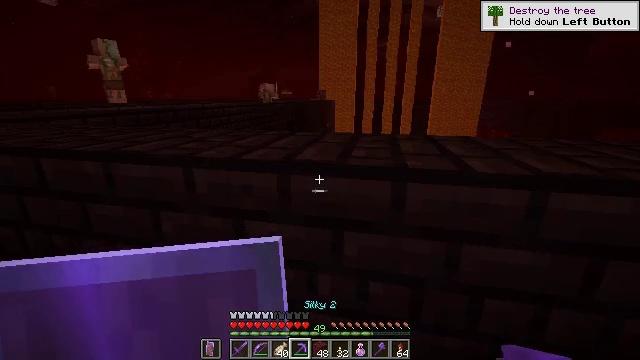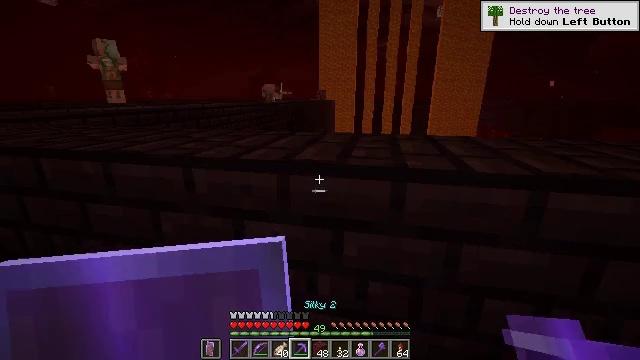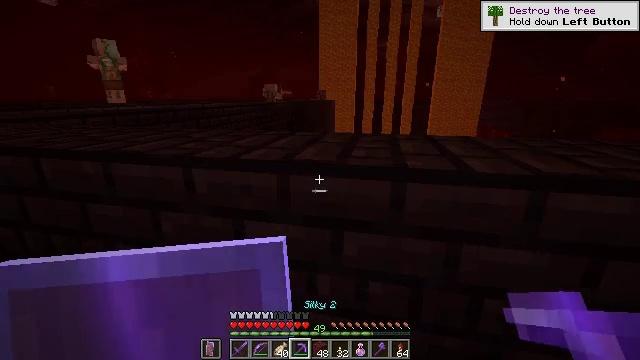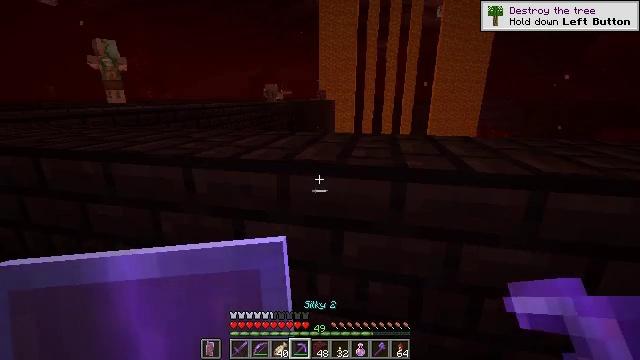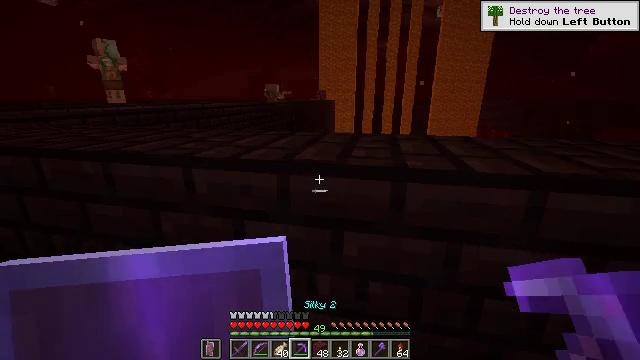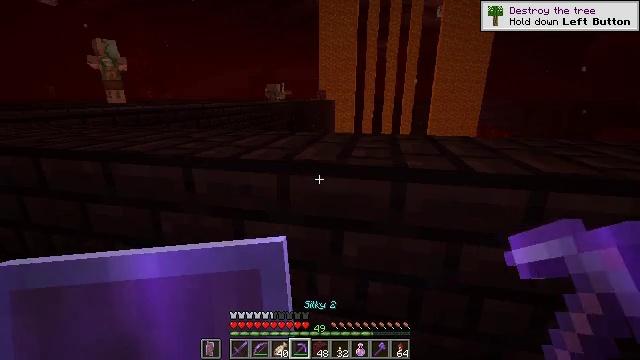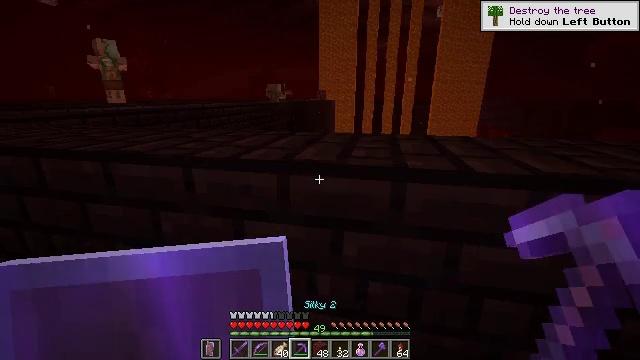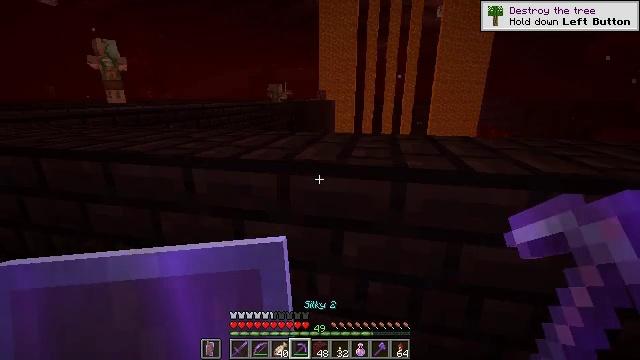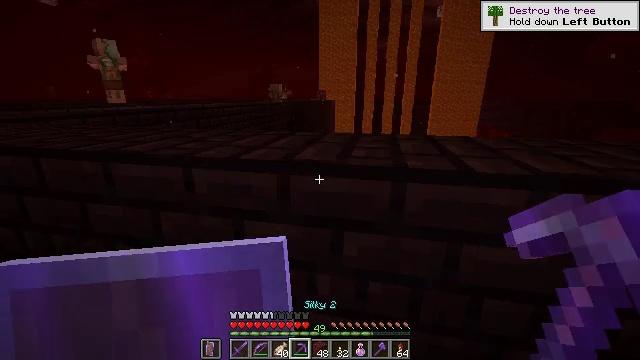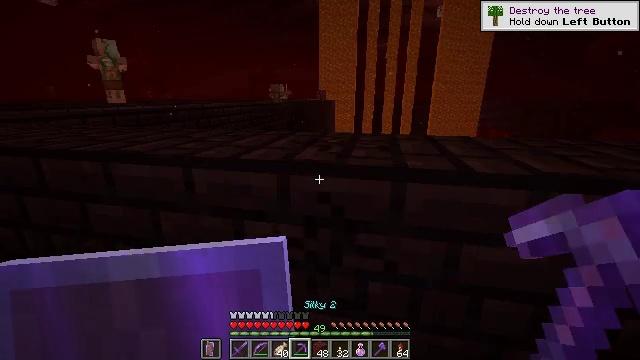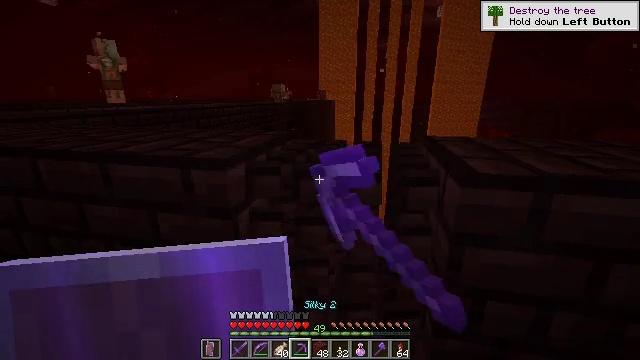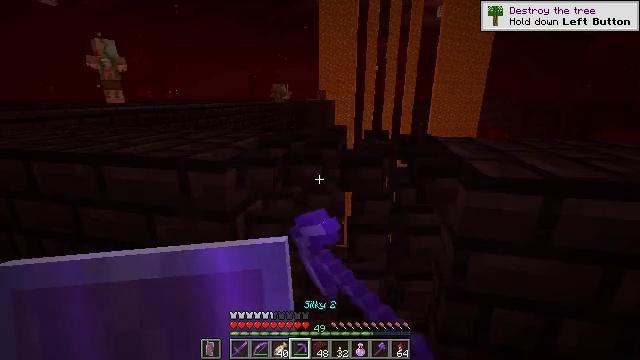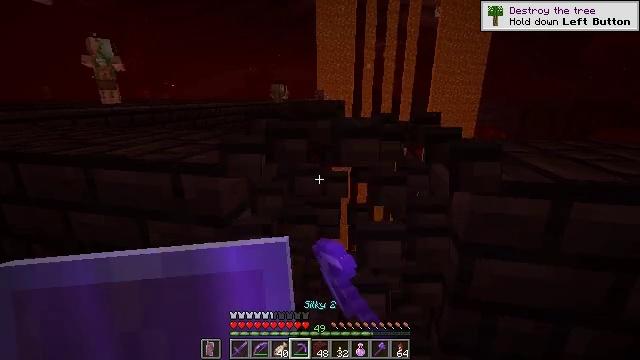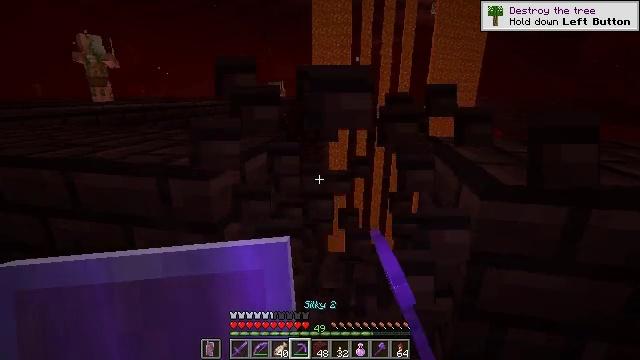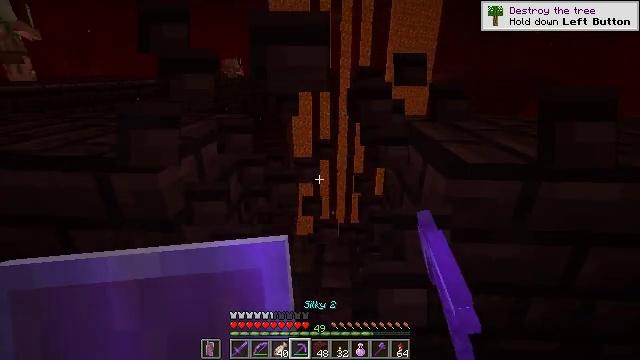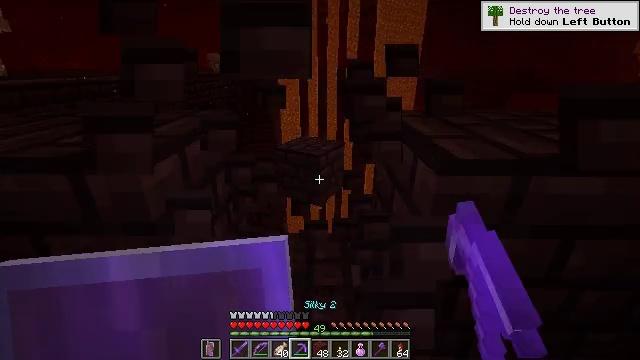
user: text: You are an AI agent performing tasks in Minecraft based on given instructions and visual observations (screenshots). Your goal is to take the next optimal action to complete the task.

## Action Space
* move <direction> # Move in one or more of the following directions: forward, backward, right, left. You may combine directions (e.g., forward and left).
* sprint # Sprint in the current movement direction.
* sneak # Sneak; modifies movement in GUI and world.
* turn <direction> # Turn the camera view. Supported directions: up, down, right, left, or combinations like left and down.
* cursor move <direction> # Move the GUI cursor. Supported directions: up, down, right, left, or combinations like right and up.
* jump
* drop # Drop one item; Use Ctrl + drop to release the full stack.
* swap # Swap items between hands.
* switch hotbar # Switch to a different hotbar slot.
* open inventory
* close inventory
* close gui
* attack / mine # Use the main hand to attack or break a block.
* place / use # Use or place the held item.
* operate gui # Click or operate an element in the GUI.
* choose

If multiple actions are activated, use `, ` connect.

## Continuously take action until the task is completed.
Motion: motion action
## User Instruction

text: Mine nether bricks.
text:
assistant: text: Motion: sneak
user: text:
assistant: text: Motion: sneak
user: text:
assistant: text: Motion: sneak
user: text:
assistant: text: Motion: sneak
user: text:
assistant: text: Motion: sneak
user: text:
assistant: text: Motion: sneak
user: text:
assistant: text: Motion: sneak
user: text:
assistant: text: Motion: sneak
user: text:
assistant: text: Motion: sneak, attack / mine
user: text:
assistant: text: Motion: move forward, sneak, attack / mine
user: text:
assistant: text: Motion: move forward, sneak, attack / mine
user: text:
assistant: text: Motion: move forward, sneak, attack / mine
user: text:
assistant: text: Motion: move forward, sneak, attack / mine
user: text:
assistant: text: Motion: move forward, sneak, turn right and down, attack / mine
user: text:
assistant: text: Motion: move forward, sneak, turn right and down, attack / mine
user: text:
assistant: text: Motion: move forward, sneak, turn right, attack / mine
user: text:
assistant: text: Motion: move forward, sneak, turn right and up, attack / mine
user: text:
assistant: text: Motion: move forward and move right, sneak, turn right and up, attack / mine
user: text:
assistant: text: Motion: move forward and move right, sneak, turn right and up, attack / mine
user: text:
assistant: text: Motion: move forward and move right, sneak, turn right and up, attack / mine
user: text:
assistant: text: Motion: move forward and move right, sneak, turn right and up, attack / mine
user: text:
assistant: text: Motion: move forward and move right, sneak, attack / mine
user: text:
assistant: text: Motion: move forward and move right, sneak, attack / mine
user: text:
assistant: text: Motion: move forward and move right, sneak, attack / mine
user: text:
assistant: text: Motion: move forward and move right, sneak, attack / mine
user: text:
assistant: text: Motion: move forward and move right, sneak, attack / mine
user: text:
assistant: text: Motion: move forward and move right, sneak, attack / mine
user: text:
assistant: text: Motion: move forward and move right, sneak, attack / mine
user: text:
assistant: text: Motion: move forward and move right, sneak, attack / mine
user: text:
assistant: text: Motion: move forward and move right, sneak, attack / mine